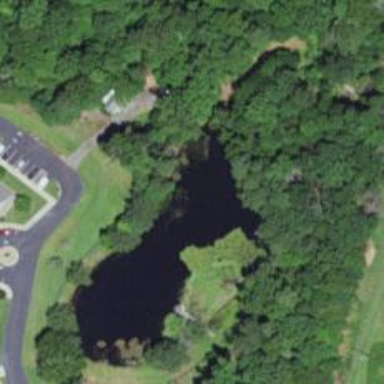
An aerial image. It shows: Peaceful pond surrounded by nature.